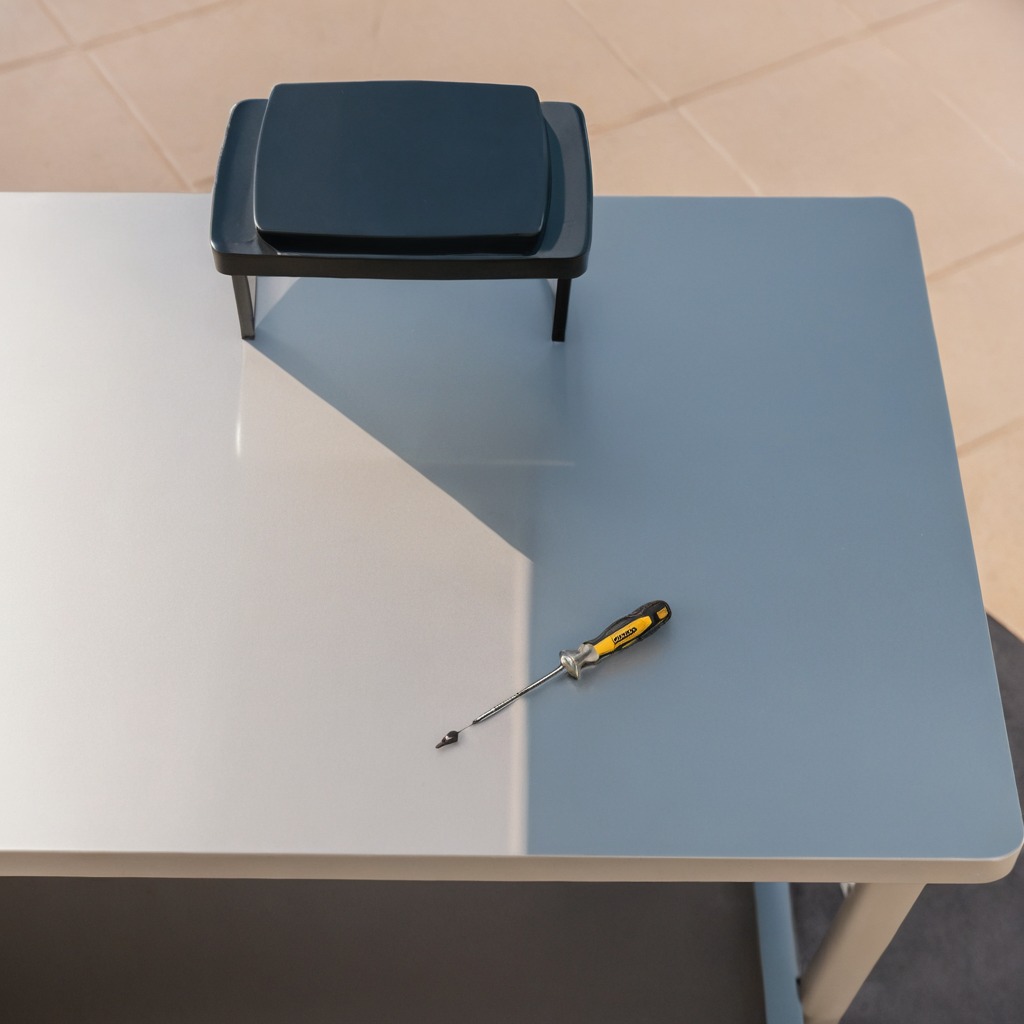
A screwdriver lies on the table.